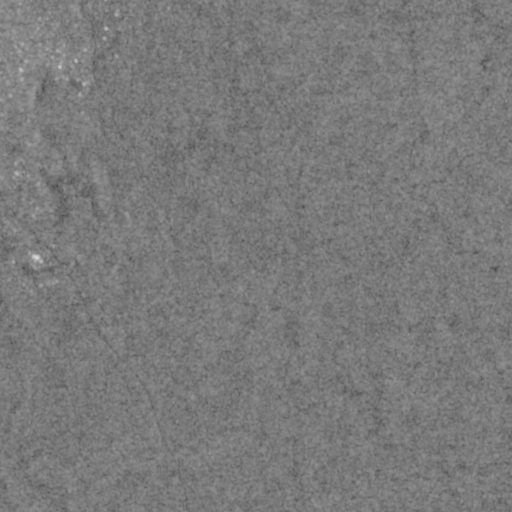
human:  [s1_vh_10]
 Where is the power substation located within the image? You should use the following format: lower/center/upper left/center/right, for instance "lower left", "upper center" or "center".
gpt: The power substation is located in the center left of the image.
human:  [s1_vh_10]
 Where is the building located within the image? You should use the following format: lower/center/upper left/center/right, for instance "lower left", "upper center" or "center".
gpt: There is no building in the image.

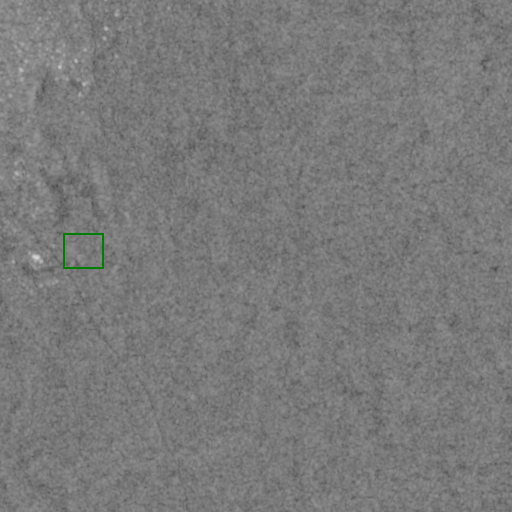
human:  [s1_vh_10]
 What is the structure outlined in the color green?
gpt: The structure outlined in green is a power substation.
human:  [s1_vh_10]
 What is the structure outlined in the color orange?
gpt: There is no orange outline.